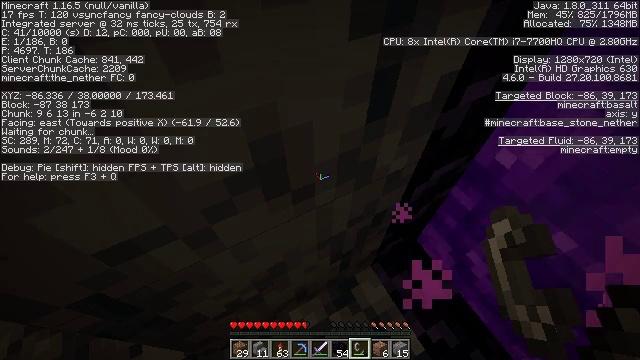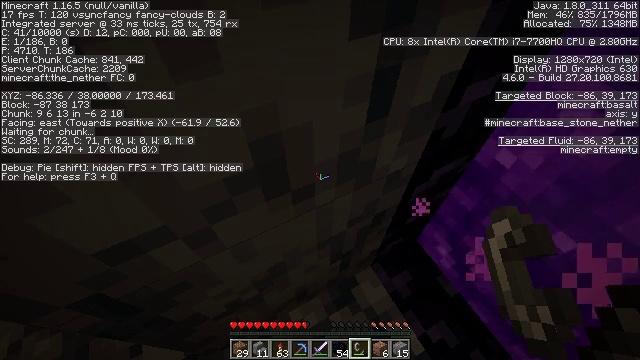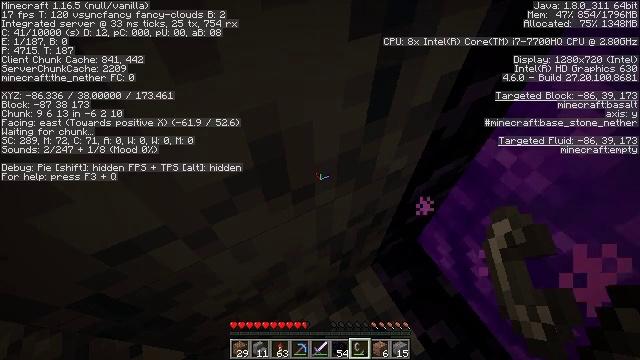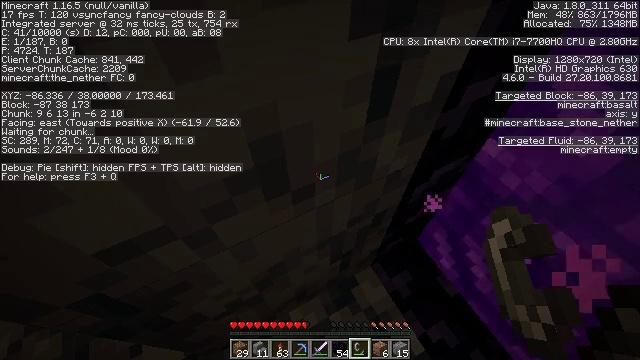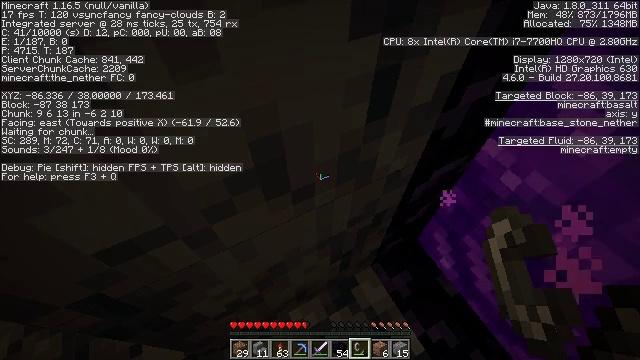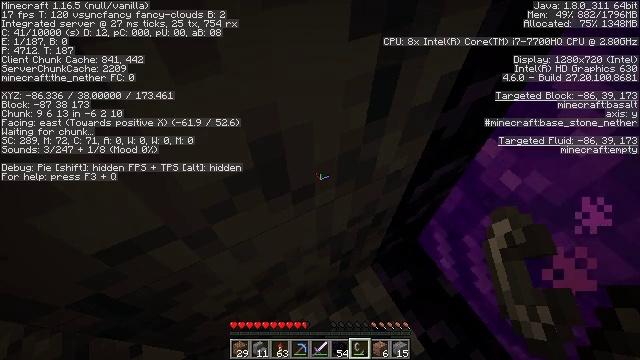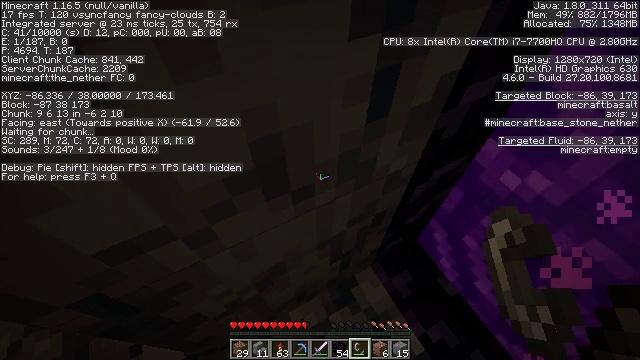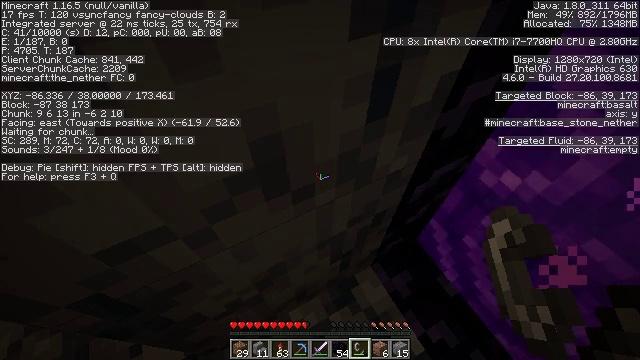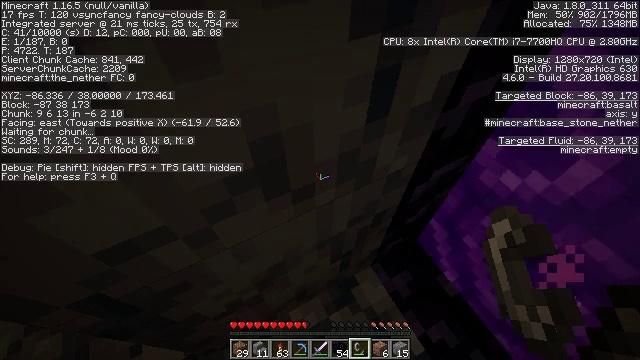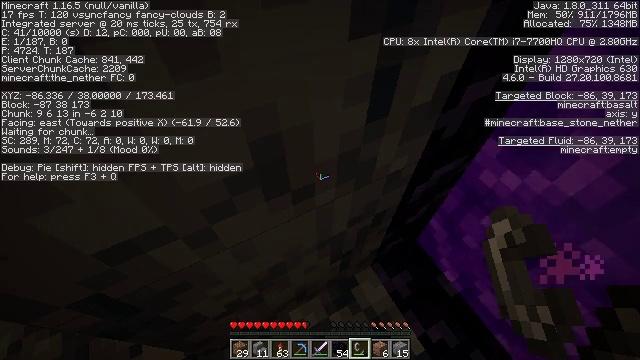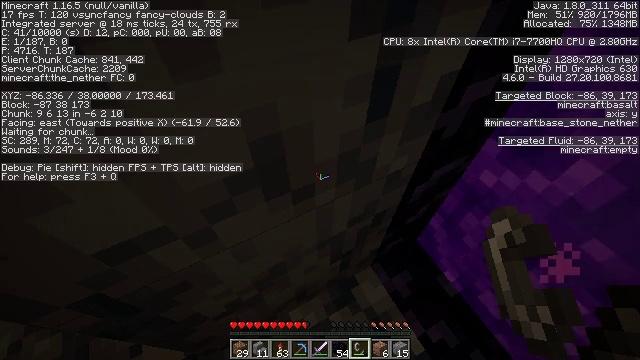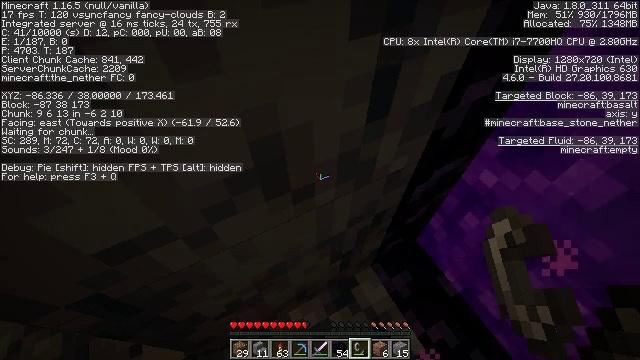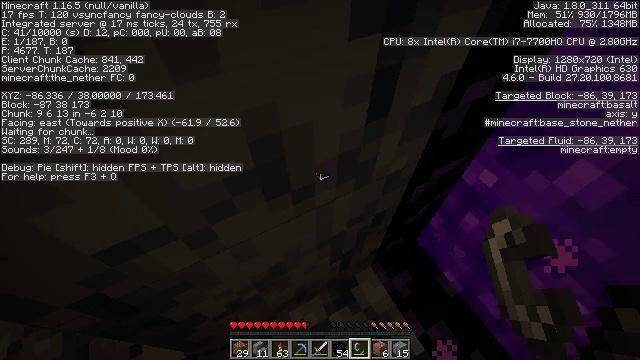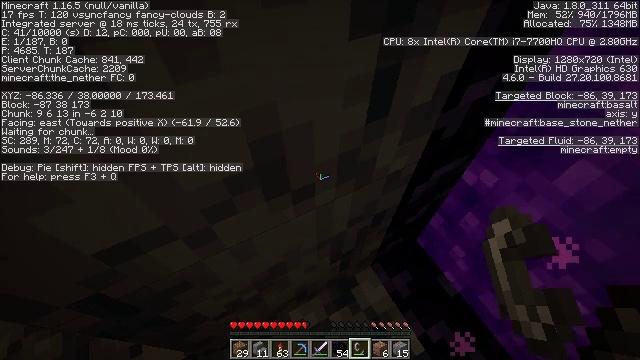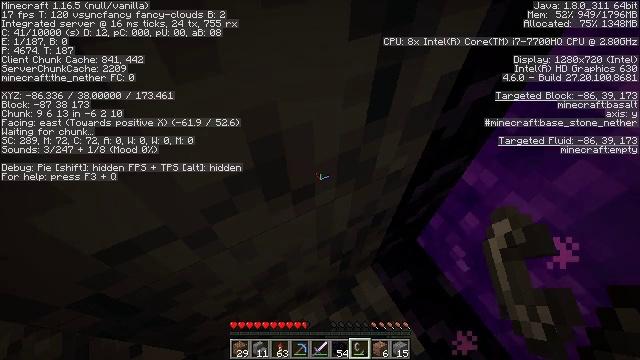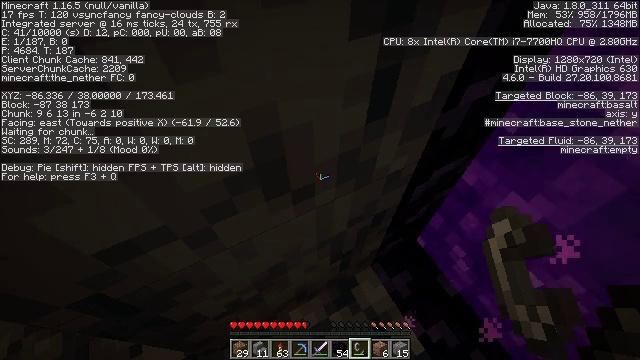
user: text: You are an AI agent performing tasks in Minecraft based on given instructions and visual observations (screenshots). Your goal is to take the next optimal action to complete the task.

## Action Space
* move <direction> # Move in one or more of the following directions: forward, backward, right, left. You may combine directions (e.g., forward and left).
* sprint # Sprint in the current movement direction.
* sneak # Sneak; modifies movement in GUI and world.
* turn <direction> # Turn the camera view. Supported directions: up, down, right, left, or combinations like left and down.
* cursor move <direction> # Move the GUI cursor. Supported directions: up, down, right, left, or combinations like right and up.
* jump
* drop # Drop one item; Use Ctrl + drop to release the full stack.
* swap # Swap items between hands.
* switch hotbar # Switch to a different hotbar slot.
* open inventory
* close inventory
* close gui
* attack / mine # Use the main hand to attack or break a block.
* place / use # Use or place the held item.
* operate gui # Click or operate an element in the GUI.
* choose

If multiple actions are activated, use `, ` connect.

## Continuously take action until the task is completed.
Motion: motion action
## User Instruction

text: Combat the magma cube.
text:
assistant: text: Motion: no_op
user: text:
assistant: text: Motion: no_op
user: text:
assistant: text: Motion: no_op
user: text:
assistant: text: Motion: no_op
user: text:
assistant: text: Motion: no_op
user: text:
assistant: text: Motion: no_op
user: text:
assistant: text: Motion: no_op
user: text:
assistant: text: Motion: no_op
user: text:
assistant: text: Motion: no_op
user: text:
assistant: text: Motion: no_op
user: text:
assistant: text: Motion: no_op
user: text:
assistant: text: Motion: no_op
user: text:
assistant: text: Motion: no_op
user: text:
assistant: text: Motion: no_op
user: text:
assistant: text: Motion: no_op
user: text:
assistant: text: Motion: no_op
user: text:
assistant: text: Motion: no_op
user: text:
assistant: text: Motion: no_op
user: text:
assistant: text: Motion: no_op
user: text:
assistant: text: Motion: no_op
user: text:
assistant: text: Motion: no_op
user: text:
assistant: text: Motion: no_op
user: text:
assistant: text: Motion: no_op
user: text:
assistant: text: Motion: no_op
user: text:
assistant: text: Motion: no_op
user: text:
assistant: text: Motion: no_op
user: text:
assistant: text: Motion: no_op
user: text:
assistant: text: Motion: no_op
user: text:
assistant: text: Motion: no_op
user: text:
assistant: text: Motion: no_op